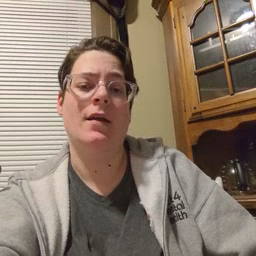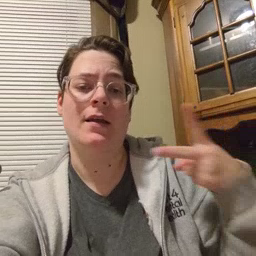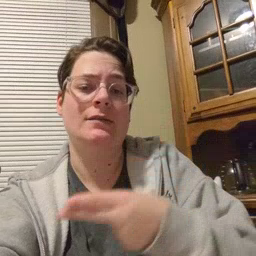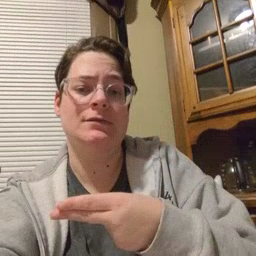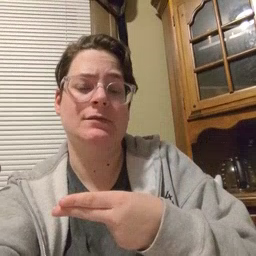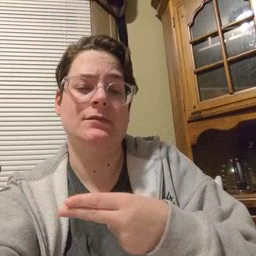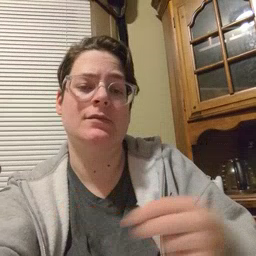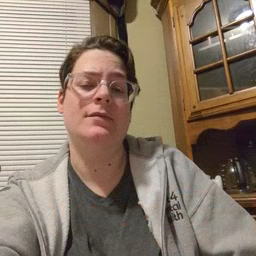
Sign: cut